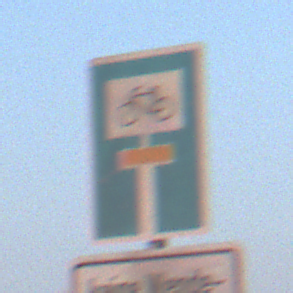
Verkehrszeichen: SackgasseRadverkehrDurchlaessig
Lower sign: HinweisGeaenderteVorfahrtVerkehrsfuehrungVerkehrsregelung3
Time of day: SunriseSunset
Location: Outdoor (Urban)
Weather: Clear
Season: NotSpecified
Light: Natural